Question: I want my application to have button bar at the bottom, that is similar to this one (Motorola Defy+):

How can this be achieved? I've tried ButtonBar style with regular buttons in it, but they always have margin in this case.
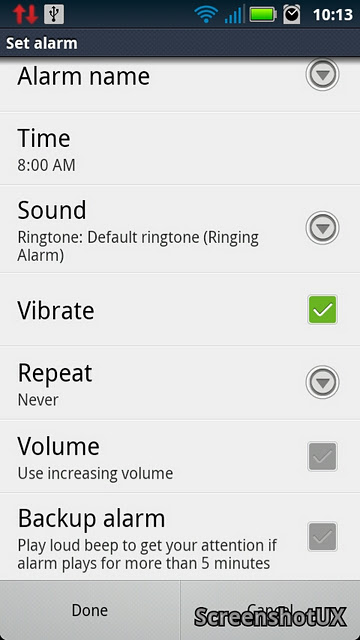
Answer: By code:
Make the bar LinearLayout horizontal. Let's say its name in code will be bbll.
'''
LinearLayout.LayoutParams params = bbll.LayoutParams();
params.leftMargin=0;
params.rightMargin=0;
... or params.setMargins(0, 0, 0, 0);
bbll.setLayoutParams(params);
'''
By layout simply set each margin to 0. That's all. If you have done it and it won't work, put the code here, please.
But you should set 'bbll.setPadding(0,0,0,0)' , too. Or you'll see empty space between the bar (that is invisible) and the buttons. aqs has a good thought.